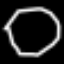
Label: octagon